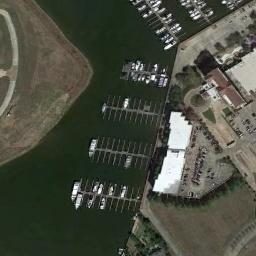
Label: harbor